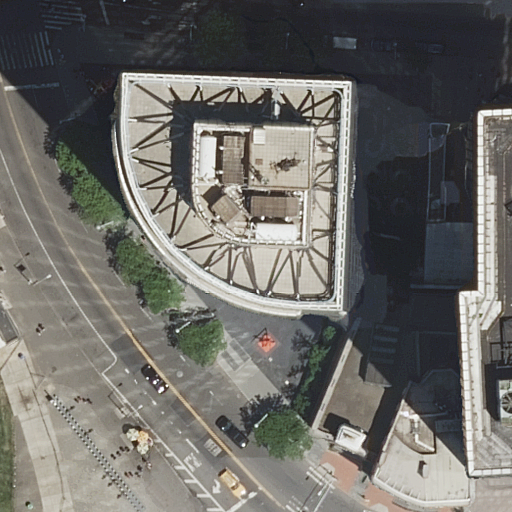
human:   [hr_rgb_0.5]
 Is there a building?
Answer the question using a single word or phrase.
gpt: yes

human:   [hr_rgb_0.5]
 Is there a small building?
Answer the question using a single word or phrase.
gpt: no

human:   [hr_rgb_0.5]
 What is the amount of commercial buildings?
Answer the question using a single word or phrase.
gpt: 0

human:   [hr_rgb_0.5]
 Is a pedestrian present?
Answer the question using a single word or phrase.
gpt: yes

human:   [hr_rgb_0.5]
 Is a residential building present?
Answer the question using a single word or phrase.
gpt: yes

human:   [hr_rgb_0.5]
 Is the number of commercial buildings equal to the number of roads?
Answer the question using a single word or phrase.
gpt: no

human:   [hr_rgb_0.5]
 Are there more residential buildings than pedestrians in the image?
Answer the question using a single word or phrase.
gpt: no

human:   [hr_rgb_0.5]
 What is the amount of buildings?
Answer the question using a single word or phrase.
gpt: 3

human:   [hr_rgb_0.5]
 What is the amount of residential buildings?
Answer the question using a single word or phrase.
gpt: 3

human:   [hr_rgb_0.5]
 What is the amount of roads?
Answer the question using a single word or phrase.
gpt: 6

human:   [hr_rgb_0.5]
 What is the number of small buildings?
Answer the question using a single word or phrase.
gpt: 0

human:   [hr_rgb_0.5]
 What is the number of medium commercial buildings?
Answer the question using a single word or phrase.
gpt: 0

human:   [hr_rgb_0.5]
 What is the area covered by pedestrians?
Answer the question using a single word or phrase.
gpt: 10069m2

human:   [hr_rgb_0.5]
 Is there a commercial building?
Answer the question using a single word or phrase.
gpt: no

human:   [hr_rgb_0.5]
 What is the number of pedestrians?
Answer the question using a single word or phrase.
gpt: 4

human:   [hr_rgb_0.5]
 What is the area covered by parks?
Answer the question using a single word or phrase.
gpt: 8589m2

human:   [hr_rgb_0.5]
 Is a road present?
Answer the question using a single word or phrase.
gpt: yes

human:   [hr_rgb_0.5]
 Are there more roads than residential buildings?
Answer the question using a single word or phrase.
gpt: yes

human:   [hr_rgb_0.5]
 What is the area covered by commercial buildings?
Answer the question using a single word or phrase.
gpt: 0m2

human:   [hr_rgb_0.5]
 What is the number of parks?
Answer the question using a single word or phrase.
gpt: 2

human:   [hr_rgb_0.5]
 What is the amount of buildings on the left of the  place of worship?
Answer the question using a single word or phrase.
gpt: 1

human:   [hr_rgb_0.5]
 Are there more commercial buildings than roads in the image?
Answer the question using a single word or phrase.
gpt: no

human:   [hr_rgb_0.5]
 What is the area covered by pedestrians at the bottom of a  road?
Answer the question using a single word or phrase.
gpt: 466m2

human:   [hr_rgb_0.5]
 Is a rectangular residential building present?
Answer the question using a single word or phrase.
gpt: yes

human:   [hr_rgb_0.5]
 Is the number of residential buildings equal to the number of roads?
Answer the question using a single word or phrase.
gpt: no

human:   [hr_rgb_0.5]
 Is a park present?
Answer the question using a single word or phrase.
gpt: yes

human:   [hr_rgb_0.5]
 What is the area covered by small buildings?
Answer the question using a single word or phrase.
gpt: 0m2

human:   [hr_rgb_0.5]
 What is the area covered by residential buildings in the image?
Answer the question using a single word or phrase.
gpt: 6009m2

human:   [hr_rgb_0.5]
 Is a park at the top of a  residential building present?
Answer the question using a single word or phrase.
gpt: no

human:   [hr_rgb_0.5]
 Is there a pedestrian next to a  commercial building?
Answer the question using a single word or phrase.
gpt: no

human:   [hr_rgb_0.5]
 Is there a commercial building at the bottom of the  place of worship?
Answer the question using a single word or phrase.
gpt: no

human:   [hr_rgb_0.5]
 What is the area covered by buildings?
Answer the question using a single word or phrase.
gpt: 6009m2

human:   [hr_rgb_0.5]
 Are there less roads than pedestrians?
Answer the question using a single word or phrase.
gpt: no

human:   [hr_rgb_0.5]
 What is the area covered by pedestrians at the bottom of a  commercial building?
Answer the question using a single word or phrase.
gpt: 0m2

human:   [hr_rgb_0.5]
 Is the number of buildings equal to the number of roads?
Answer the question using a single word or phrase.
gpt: no

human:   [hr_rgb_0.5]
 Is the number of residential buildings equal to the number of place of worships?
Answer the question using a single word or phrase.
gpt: no

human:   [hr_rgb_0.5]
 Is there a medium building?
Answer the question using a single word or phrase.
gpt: no

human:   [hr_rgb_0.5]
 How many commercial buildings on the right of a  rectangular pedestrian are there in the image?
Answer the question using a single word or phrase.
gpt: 0

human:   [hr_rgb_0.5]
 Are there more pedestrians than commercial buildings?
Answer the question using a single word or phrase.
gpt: yes

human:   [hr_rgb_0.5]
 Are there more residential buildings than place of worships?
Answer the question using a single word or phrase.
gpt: yes

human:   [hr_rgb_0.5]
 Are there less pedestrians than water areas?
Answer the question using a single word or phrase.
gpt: no

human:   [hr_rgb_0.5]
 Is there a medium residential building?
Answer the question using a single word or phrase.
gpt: no

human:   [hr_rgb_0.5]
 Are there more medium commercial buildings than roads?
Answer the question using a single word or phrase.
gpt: no

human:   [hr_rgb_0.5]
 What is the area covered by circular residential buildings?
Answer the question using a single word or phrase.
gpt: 0m2

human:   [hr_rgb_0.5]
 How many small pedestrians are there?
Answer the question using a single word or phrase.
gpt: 1

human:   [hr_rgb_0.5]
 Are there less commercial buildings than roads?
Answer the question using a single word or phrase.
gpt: yes

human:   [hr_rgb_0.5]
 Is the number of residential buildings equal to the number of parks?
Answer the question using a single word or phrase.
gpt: no

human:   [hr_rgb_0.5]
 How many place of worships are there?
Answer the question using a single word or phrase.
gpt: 1

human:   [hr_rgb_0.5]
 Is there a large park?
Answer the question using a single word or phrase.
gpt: yes

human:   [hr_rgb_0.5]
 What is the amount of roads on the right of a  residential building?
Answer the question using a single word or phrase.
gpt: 1

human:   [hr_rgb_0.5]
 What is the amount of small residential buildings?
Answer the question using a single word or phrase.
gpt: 0

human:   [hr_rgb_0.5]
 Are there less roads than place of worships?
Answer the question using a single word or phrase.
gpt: no

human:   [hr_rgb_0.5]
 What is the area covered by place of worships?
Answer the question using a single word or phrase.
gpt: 1097m2

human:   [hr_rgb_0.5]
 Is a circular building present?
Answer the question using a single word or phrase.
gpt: no

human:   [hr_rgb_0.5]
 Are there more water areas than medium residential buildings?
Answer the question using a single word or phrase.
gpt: no

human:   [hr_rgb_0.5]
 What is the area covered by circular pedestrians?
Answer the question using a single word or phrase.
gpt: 0m2

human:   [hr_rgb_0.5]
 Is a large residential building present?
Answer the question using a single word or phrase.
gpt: yes

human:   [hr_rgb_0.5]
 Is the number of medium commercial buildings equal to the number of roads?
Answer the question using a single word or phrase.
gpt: no

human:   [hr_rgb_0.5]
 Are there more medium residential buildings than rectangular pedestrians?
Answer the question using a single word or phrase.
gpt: no

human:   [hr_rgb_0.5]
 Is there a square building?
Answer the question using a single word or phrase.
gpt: no

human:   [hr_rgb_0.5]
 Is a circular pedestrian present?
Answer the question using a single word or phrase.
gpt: no

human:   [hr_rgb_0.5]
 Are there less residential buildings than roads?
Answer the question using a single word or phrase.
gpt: yes

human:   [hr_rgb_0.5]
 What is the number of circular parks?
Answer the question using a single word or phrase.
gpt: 0

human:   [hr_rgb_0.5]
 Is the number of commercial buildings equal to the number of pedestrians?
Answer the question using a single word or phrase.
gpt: no